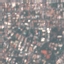
Land use / land cover: Residential